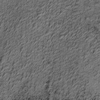
Label: not_dusty